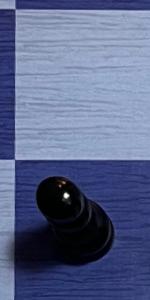
Label: Pawn_Black